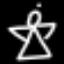
Label: angel